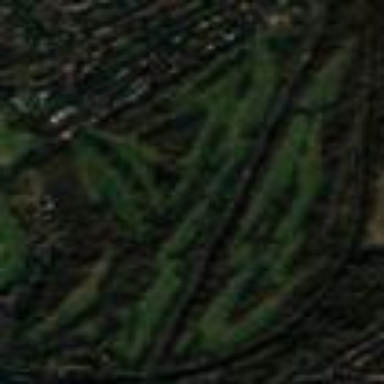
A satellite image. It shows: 18-hole golf course situated within leisure land.